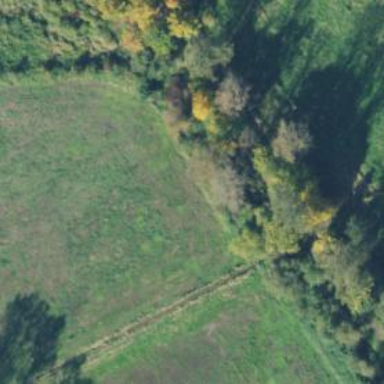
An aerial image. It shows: Abandoned railway next to cycleway.